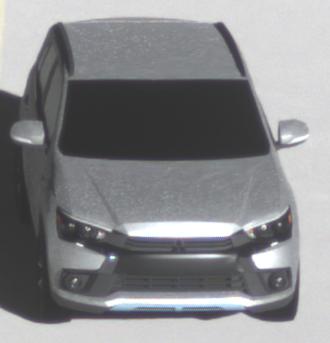
Make: Mitsubishi
Model: Outlander 2.0 Plug-In Hybrid
Detailed model: Outlander (III) Plug-In Hybrid
Model produced from: 2015/10
Model produced until: 2018/08
Doors: 5
Color: white
Road condition: dry road
Daytime: morning or afternoon
Contrast: high contrast